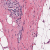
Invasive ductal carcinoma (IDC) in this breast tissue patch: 0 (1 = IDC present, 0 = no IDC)